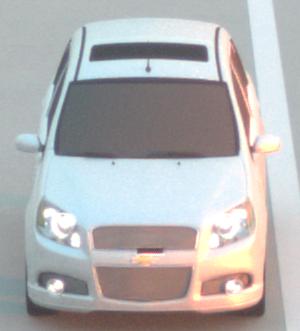
Make: Chevrolet
Model: Aveo 1.2
Detailed model: Aveo
Model produced from: 2008/06
Model produced until: 2011/01
Doors: 3
Color: white
Road condition: dry road
Daytime: sunrise or sunset
Contrast: medium contrast